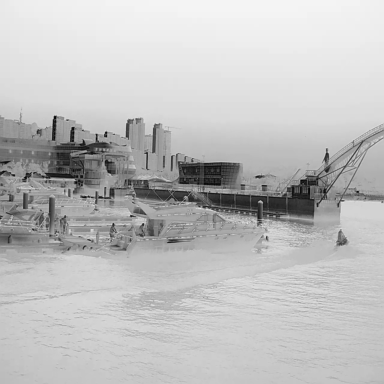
There are four canoes in the infrared image.